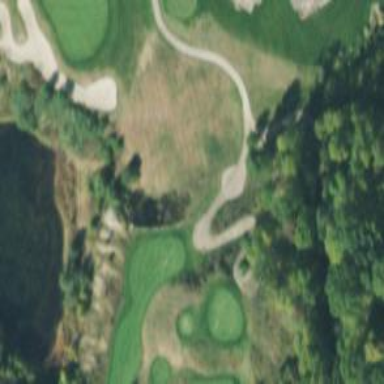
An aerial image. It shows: Path for both road and golf.